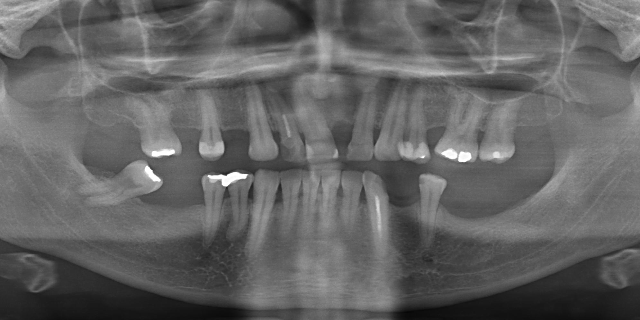
adult